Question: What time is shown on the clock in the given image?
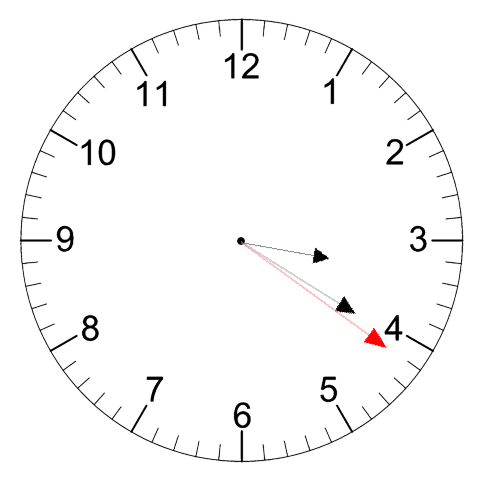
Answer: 03:20:21